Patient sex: M
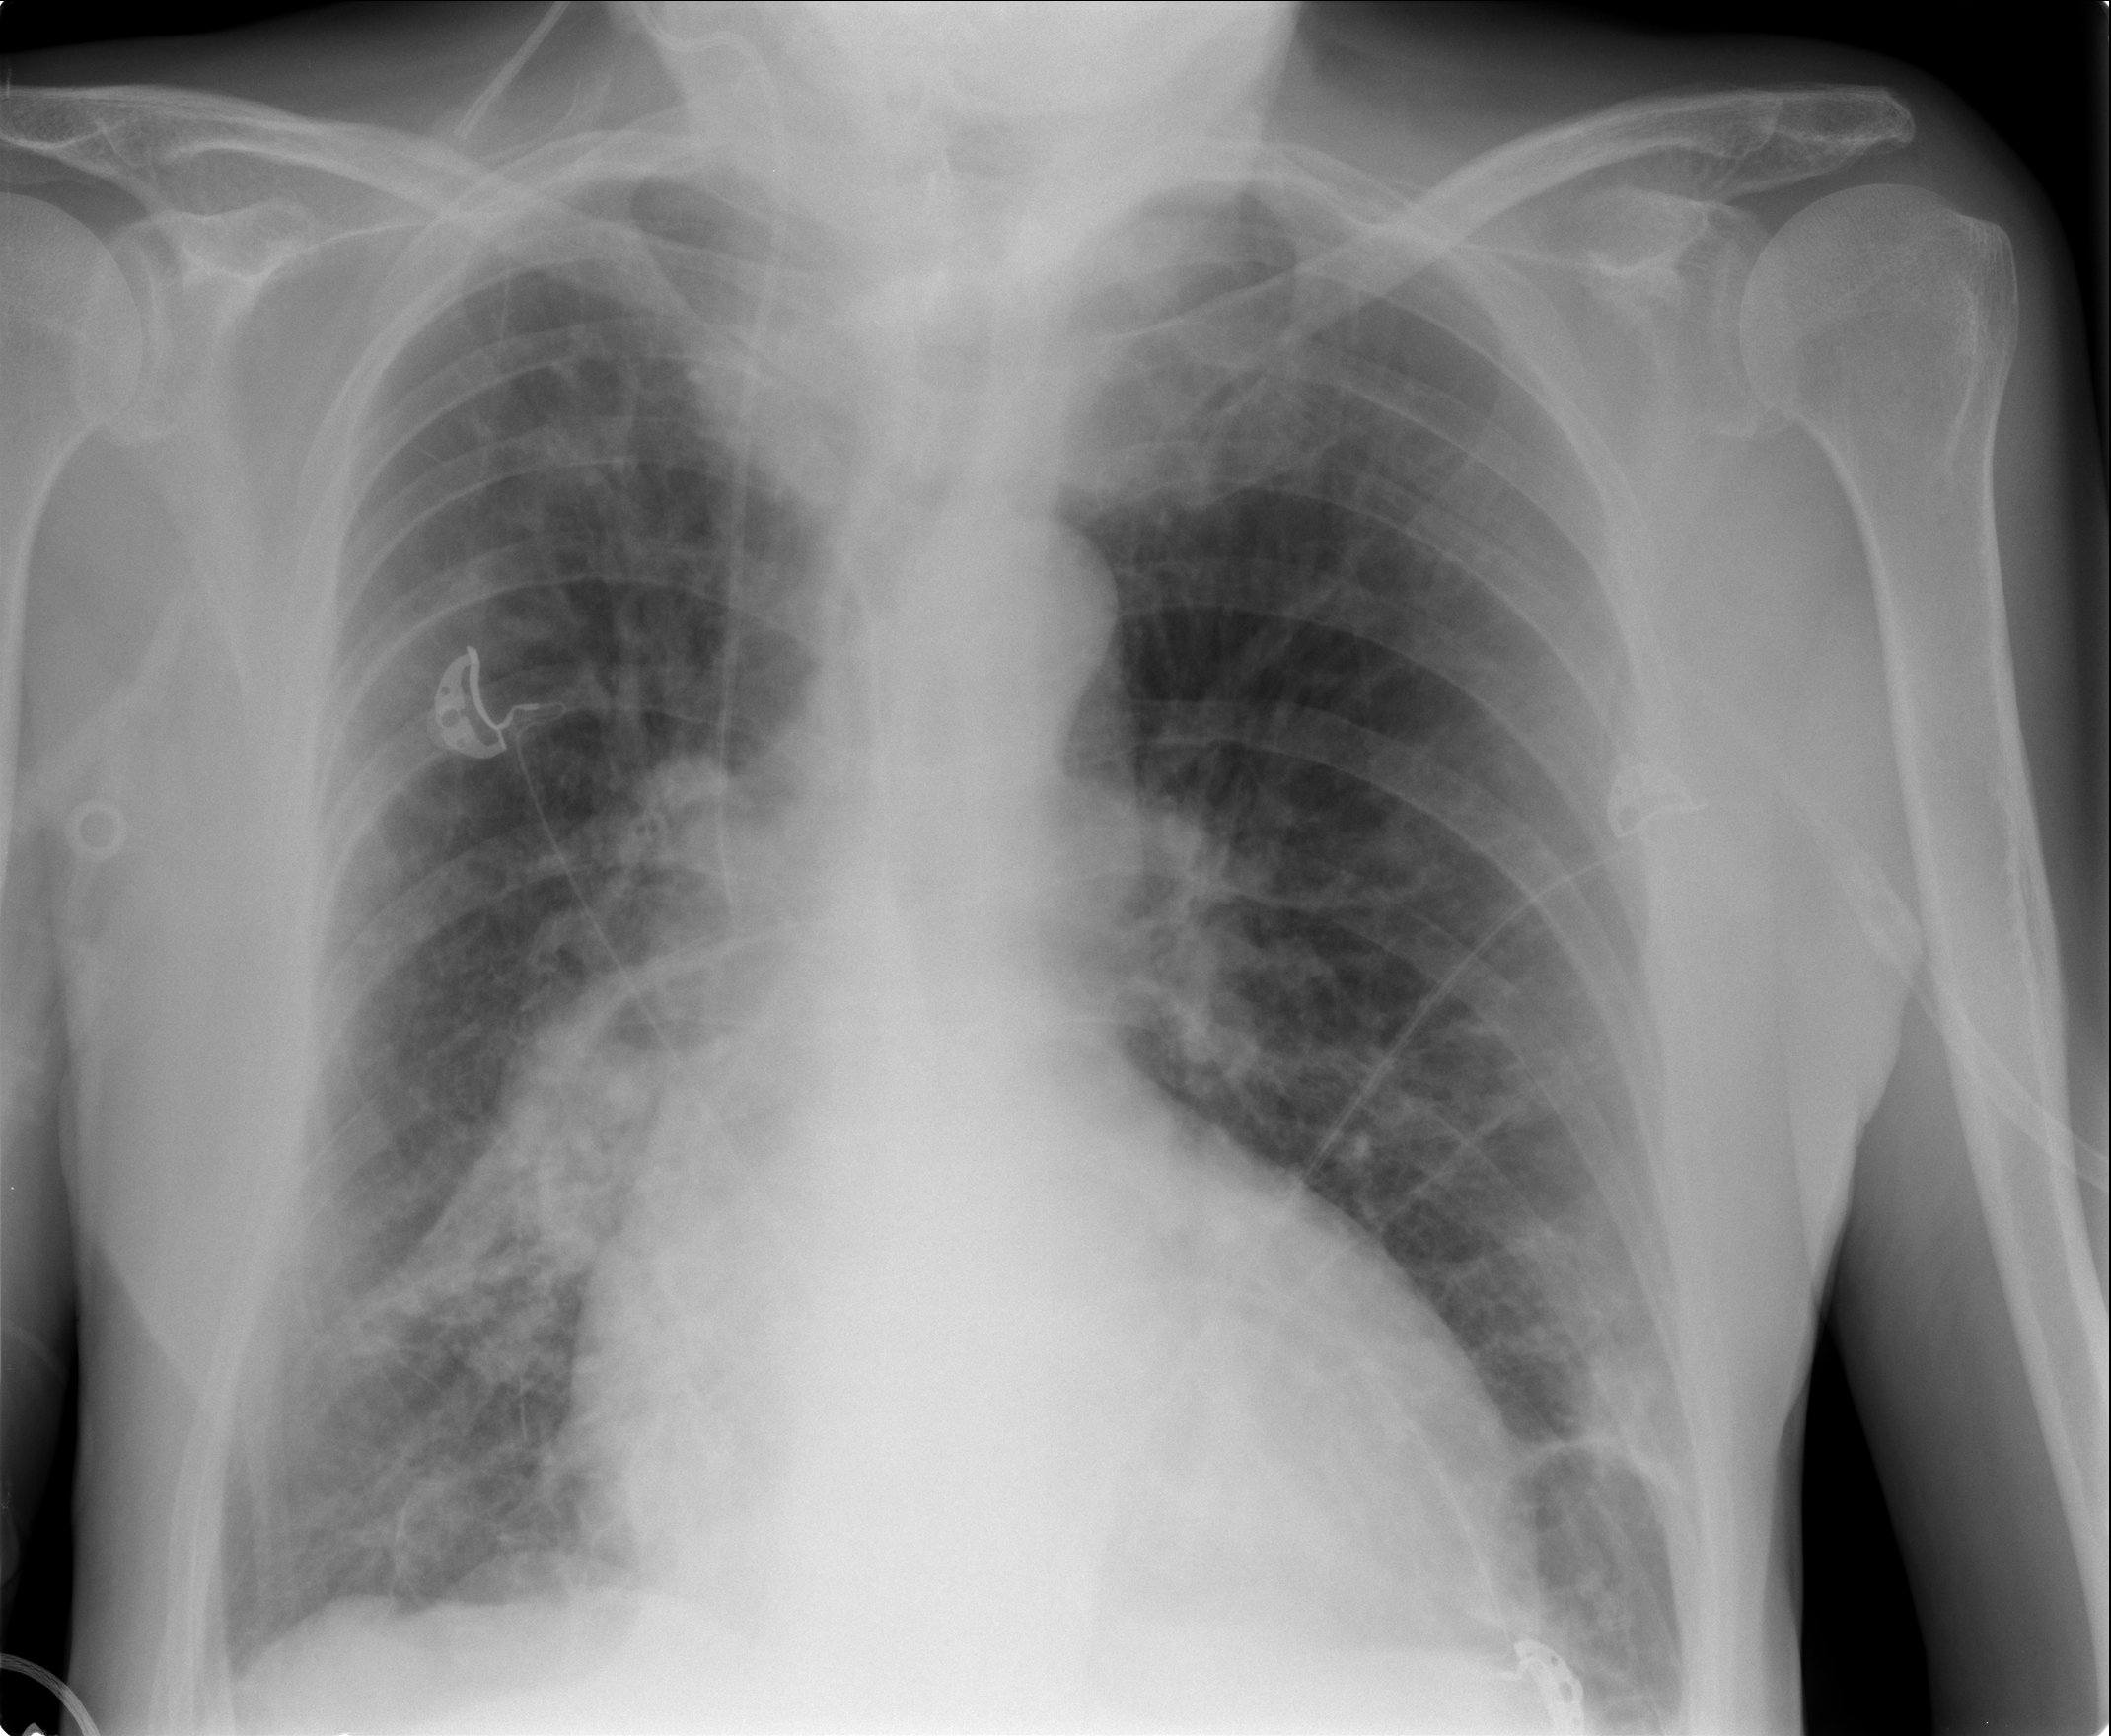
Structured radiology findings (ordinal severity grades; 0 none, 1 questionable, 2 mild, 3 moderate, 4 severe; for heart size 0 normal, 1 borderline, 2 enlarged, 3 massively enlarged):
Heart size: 2
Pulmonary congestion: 1
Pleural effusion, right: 0
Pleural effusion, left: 0
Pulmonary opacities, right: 2
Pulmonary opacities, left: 0
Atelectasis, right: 0
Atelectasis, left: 2